Question: What can you clean?
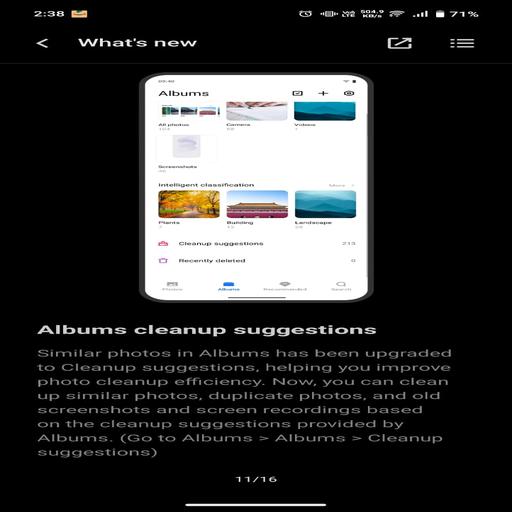
Answer: Similar photos